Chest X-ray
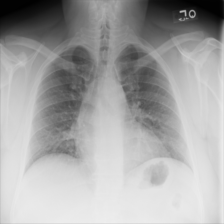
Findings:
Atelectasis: negative
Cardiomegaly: negative
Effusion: negative
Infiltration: negative
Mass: negative
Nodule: negative
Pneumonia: negative
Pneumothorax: negative
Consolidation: negative
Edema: negative
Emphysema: negative
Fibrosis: negative
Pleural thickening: negative
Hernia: negative